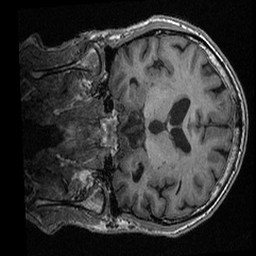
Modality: T1w
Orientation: coronal
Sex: male
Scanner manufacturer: ge
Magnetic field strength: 3 T
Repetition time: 0.0064 s
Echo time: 0.00281 s